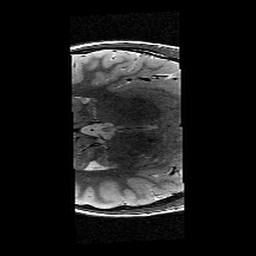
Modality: T2w
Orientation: axial
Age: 11
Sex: male
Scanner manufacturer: siemens
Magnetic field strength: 3 T
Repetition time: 9.23 s
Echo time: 0.067 s